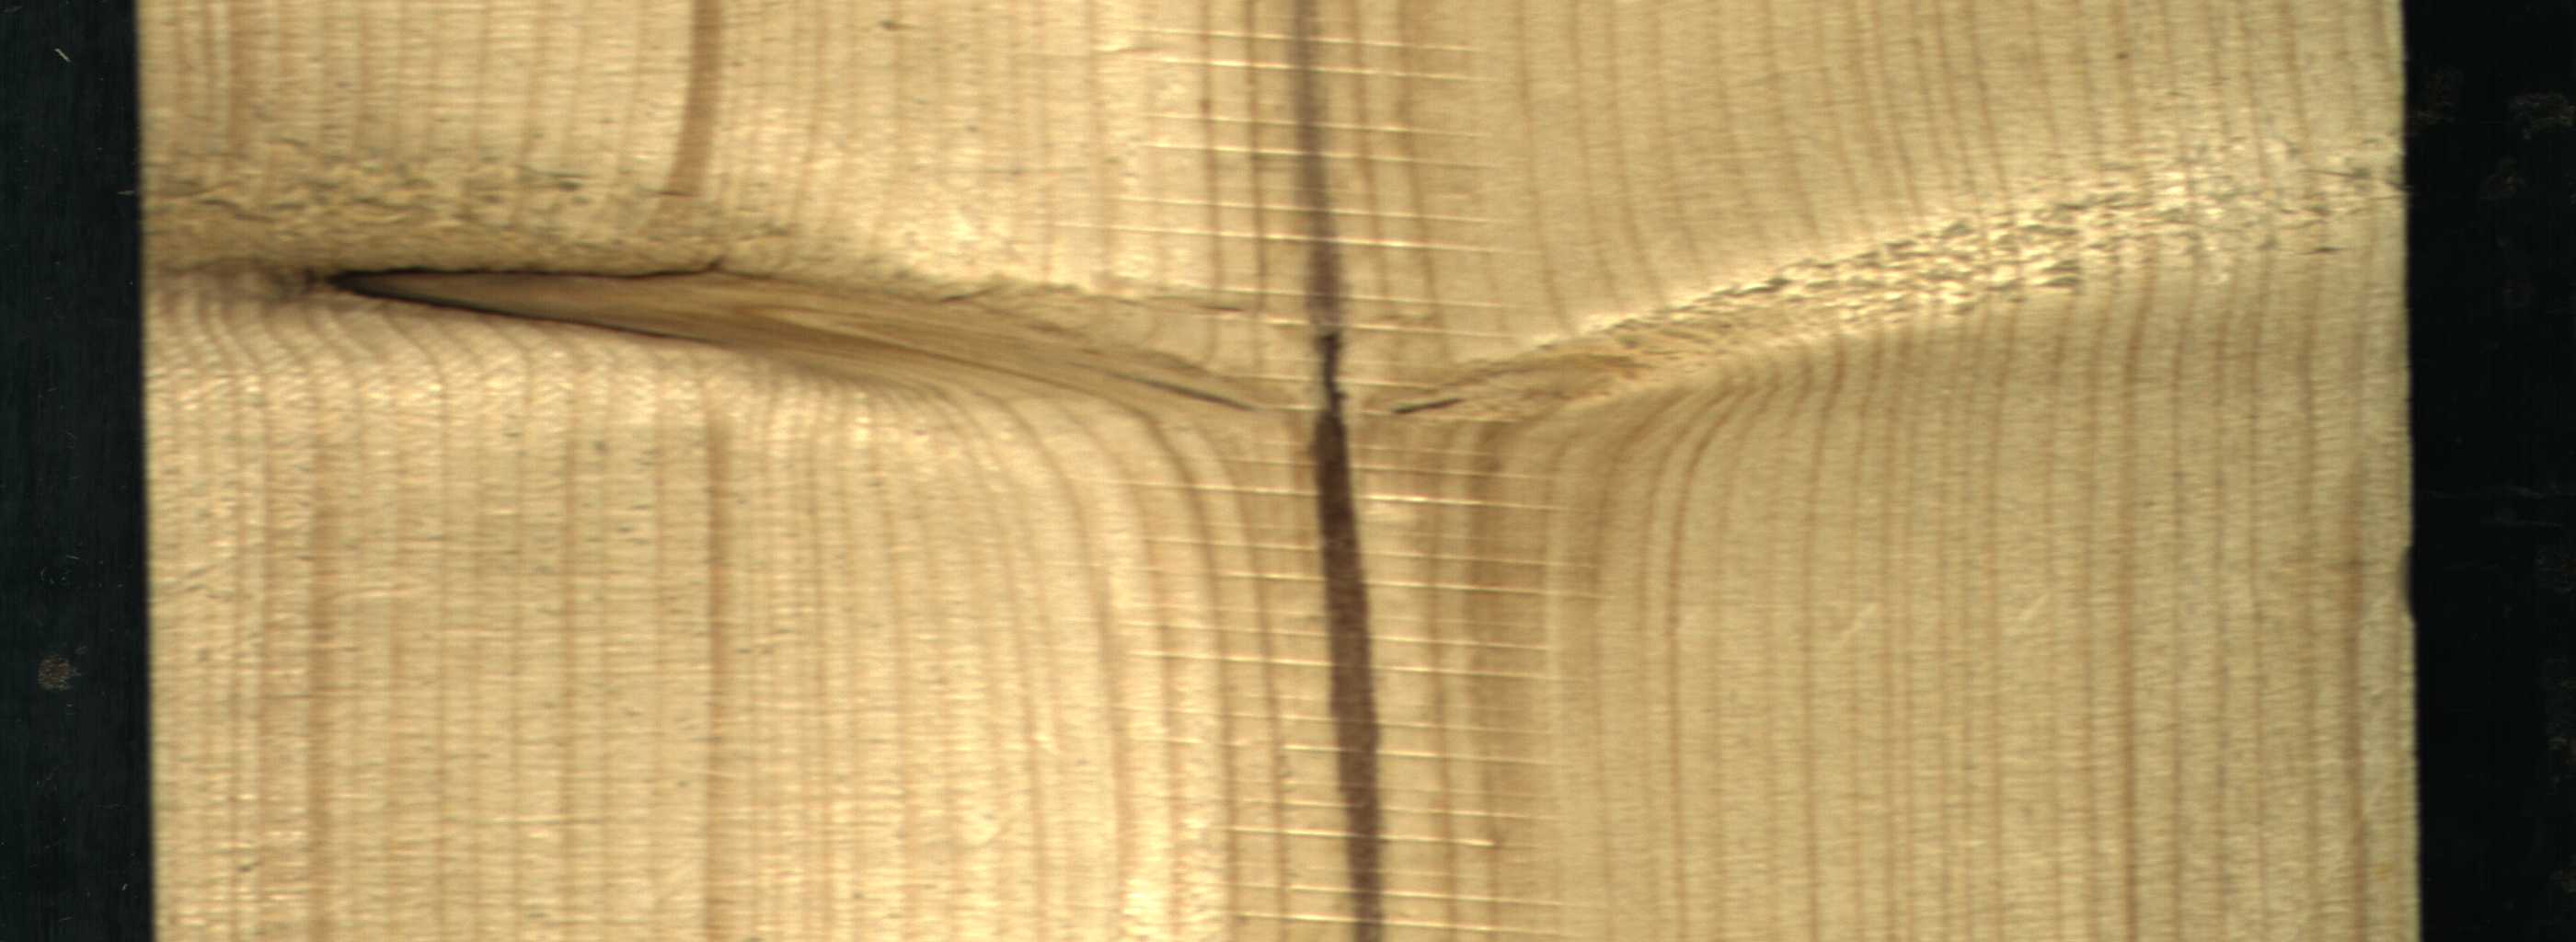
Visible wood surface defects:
Marrow
Dead_Knot
Live_Knot
Live_Knot